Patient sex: M
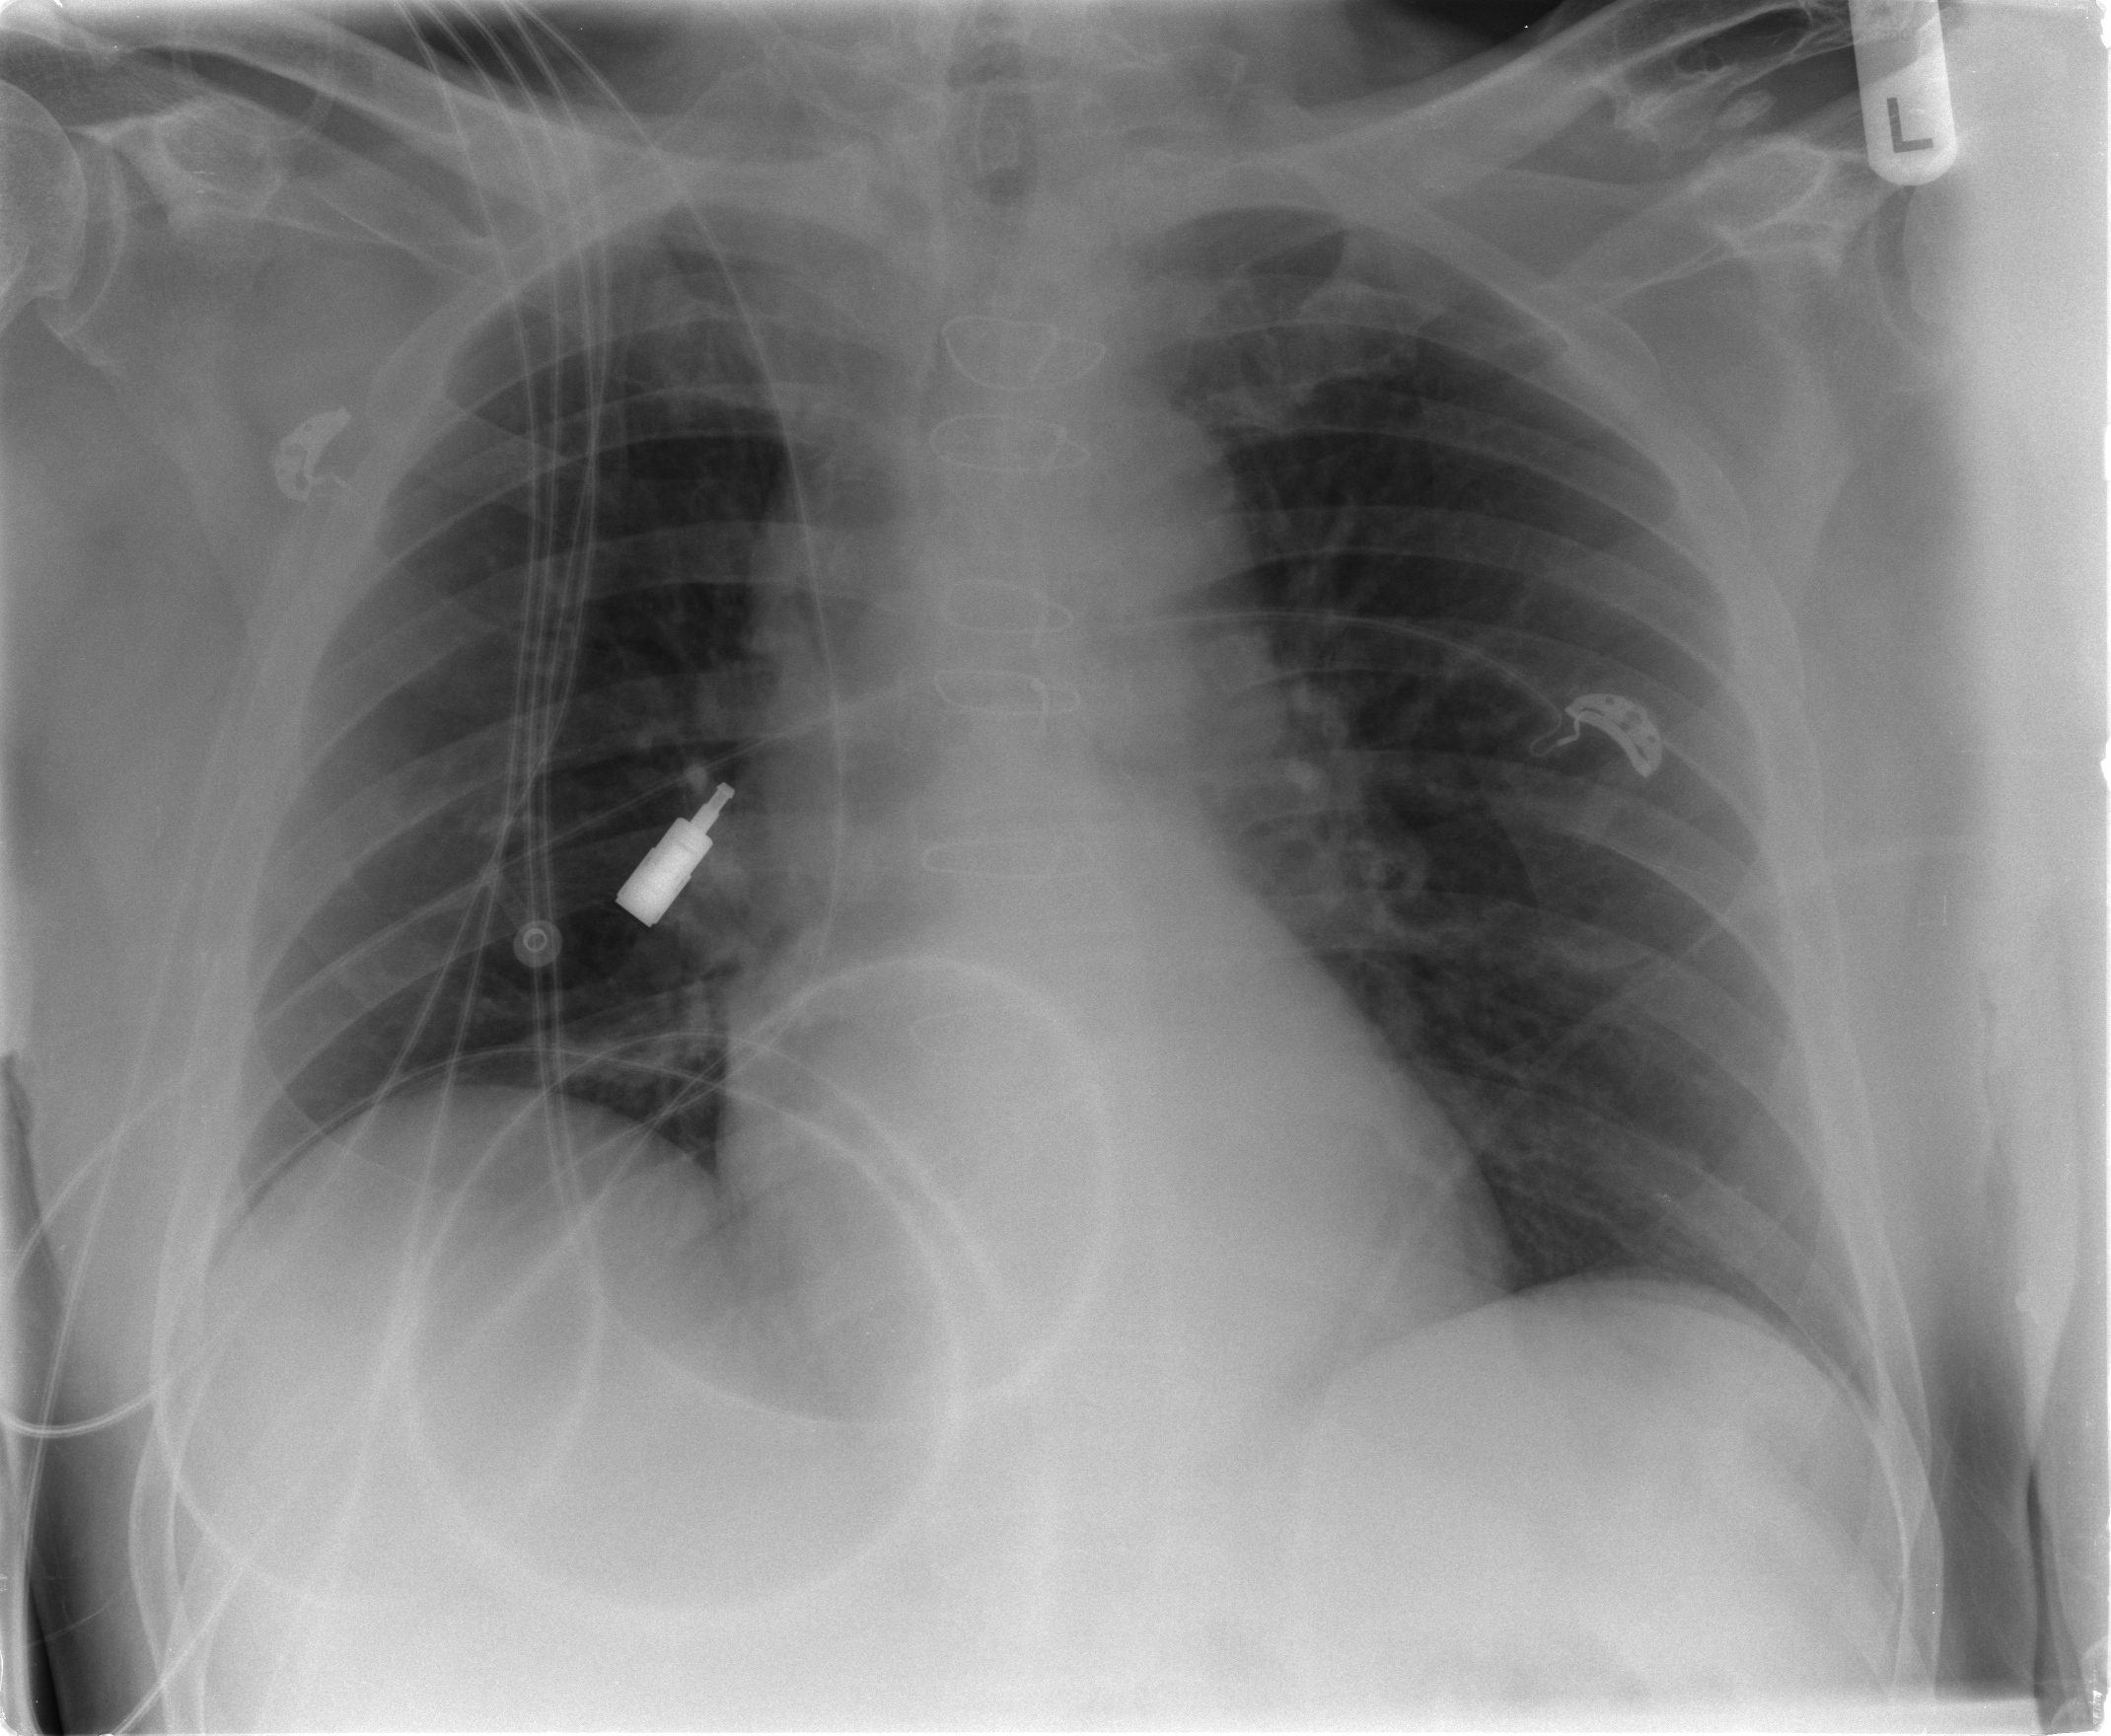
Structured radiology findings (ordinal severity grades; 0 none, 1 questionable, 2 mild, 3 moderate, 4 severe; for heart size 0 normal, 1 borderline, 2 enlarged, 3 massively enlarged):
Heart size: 0
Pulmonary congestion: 1
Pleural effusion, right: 0
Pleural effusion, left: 0
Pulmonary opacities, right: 0
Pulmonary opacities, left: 0
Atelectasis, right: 0
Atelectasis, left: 0